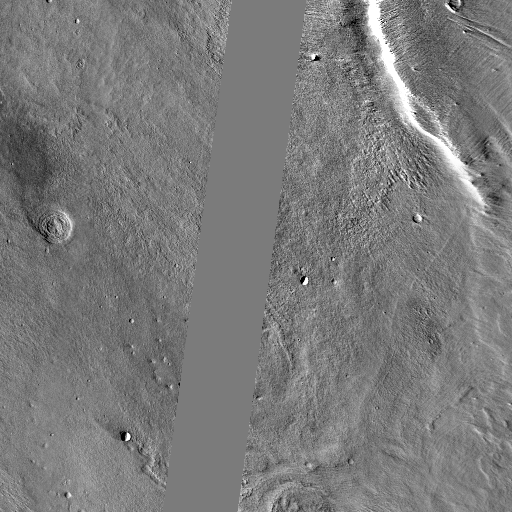
Crater classes present: Background, Other, Buried